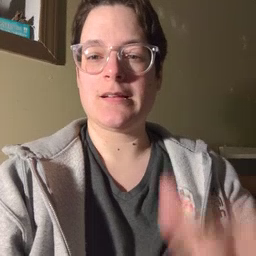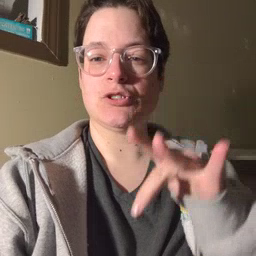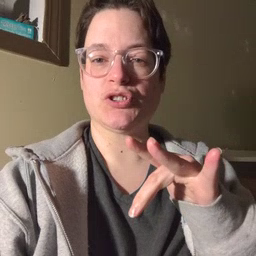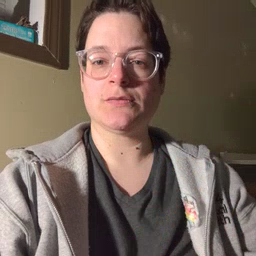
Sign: touch